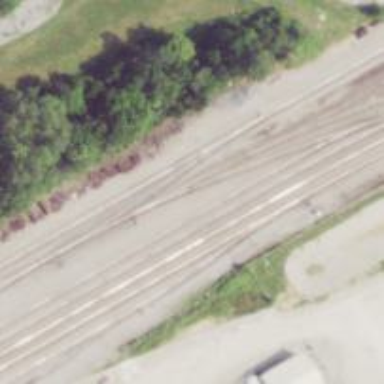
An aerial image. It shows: Railway yard used for servicing trains.